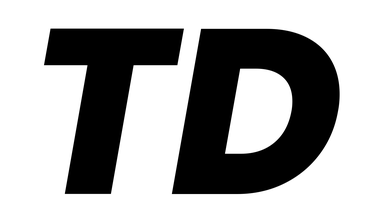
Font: Poppins-ExtraBoldItalic